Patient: sex F, age 59
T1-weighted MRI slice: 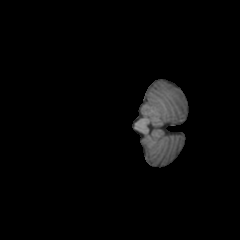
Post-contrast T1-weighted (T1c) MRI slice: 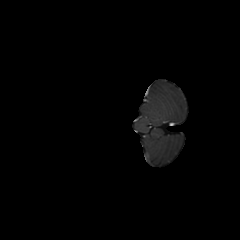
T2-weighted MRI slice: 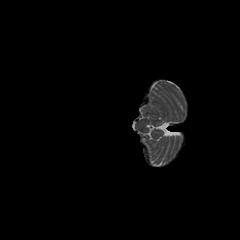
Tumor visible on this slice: no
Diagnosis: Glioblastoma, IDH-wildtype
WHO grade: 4